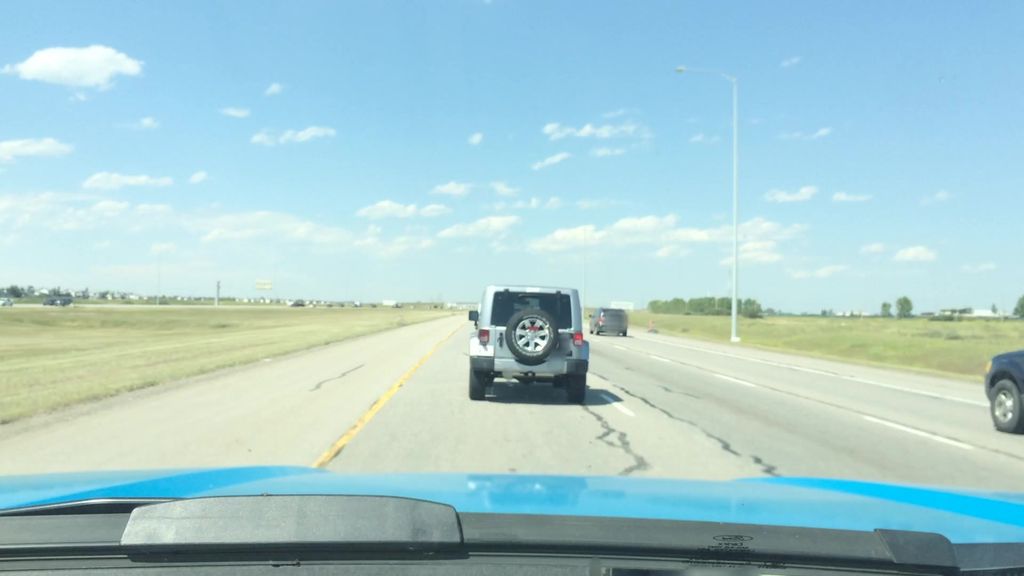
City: calgary